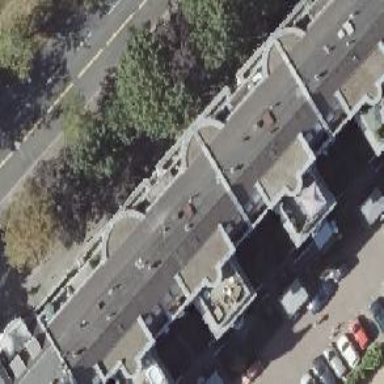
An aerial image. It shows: Residential building.